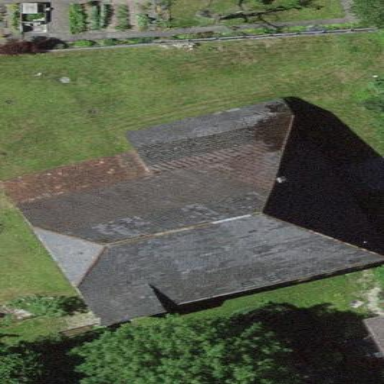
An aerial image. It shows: Farm building.